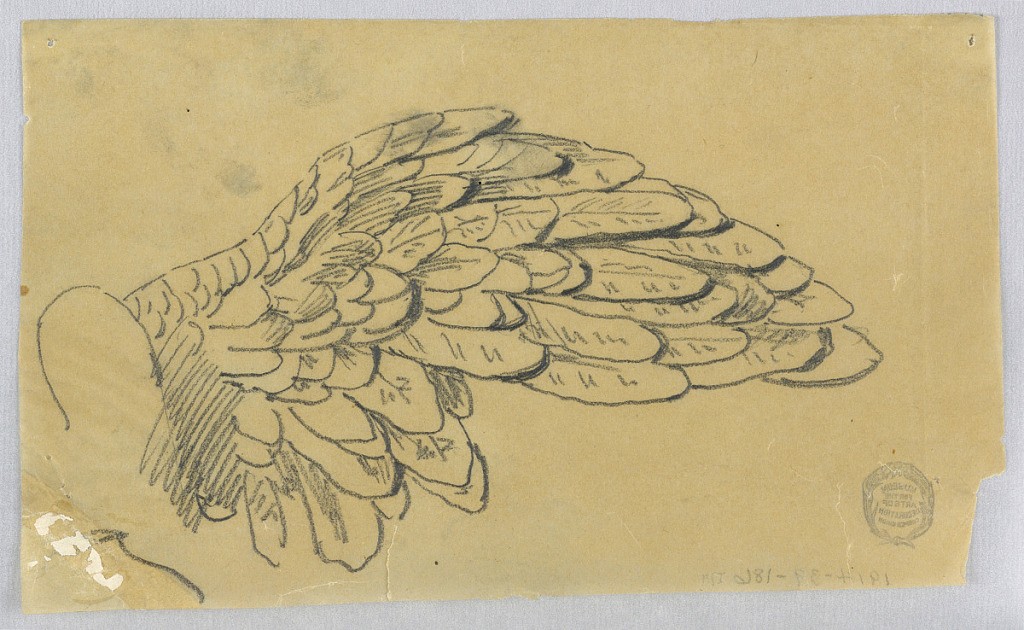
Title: Study of a Wing
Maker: Francis Augustus Lathrop, American, 1849–1909
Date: ca. 1895
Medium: Graphite on tracing paper
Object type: Drawing
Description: A wing outstretched to the right.